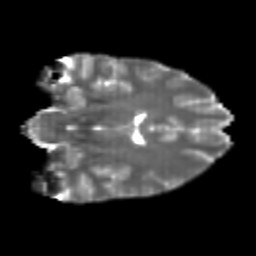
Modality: T2w
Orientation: coronal
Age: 26
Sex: female
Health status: healthy
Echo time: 0.074 s